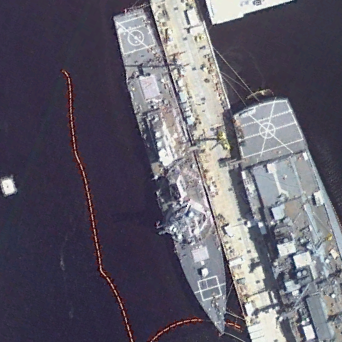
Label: destroyer